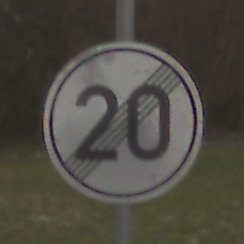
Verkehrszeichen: EndeGeschwindigkeit20
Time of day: Midday
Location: Outdoor (Nature)
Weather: Overcast
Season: NotSpecified
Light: Natural